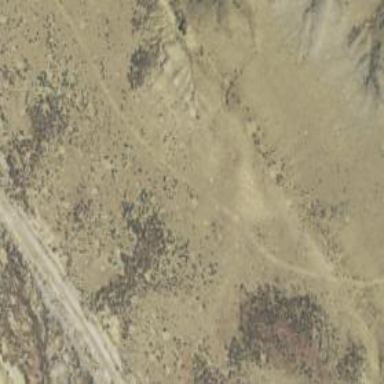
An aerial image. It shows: Track road.